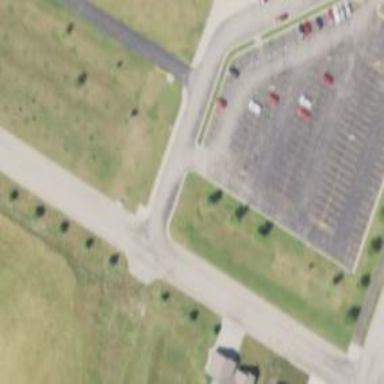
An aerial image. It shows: Asphalt driveway designated for school.